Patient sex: F
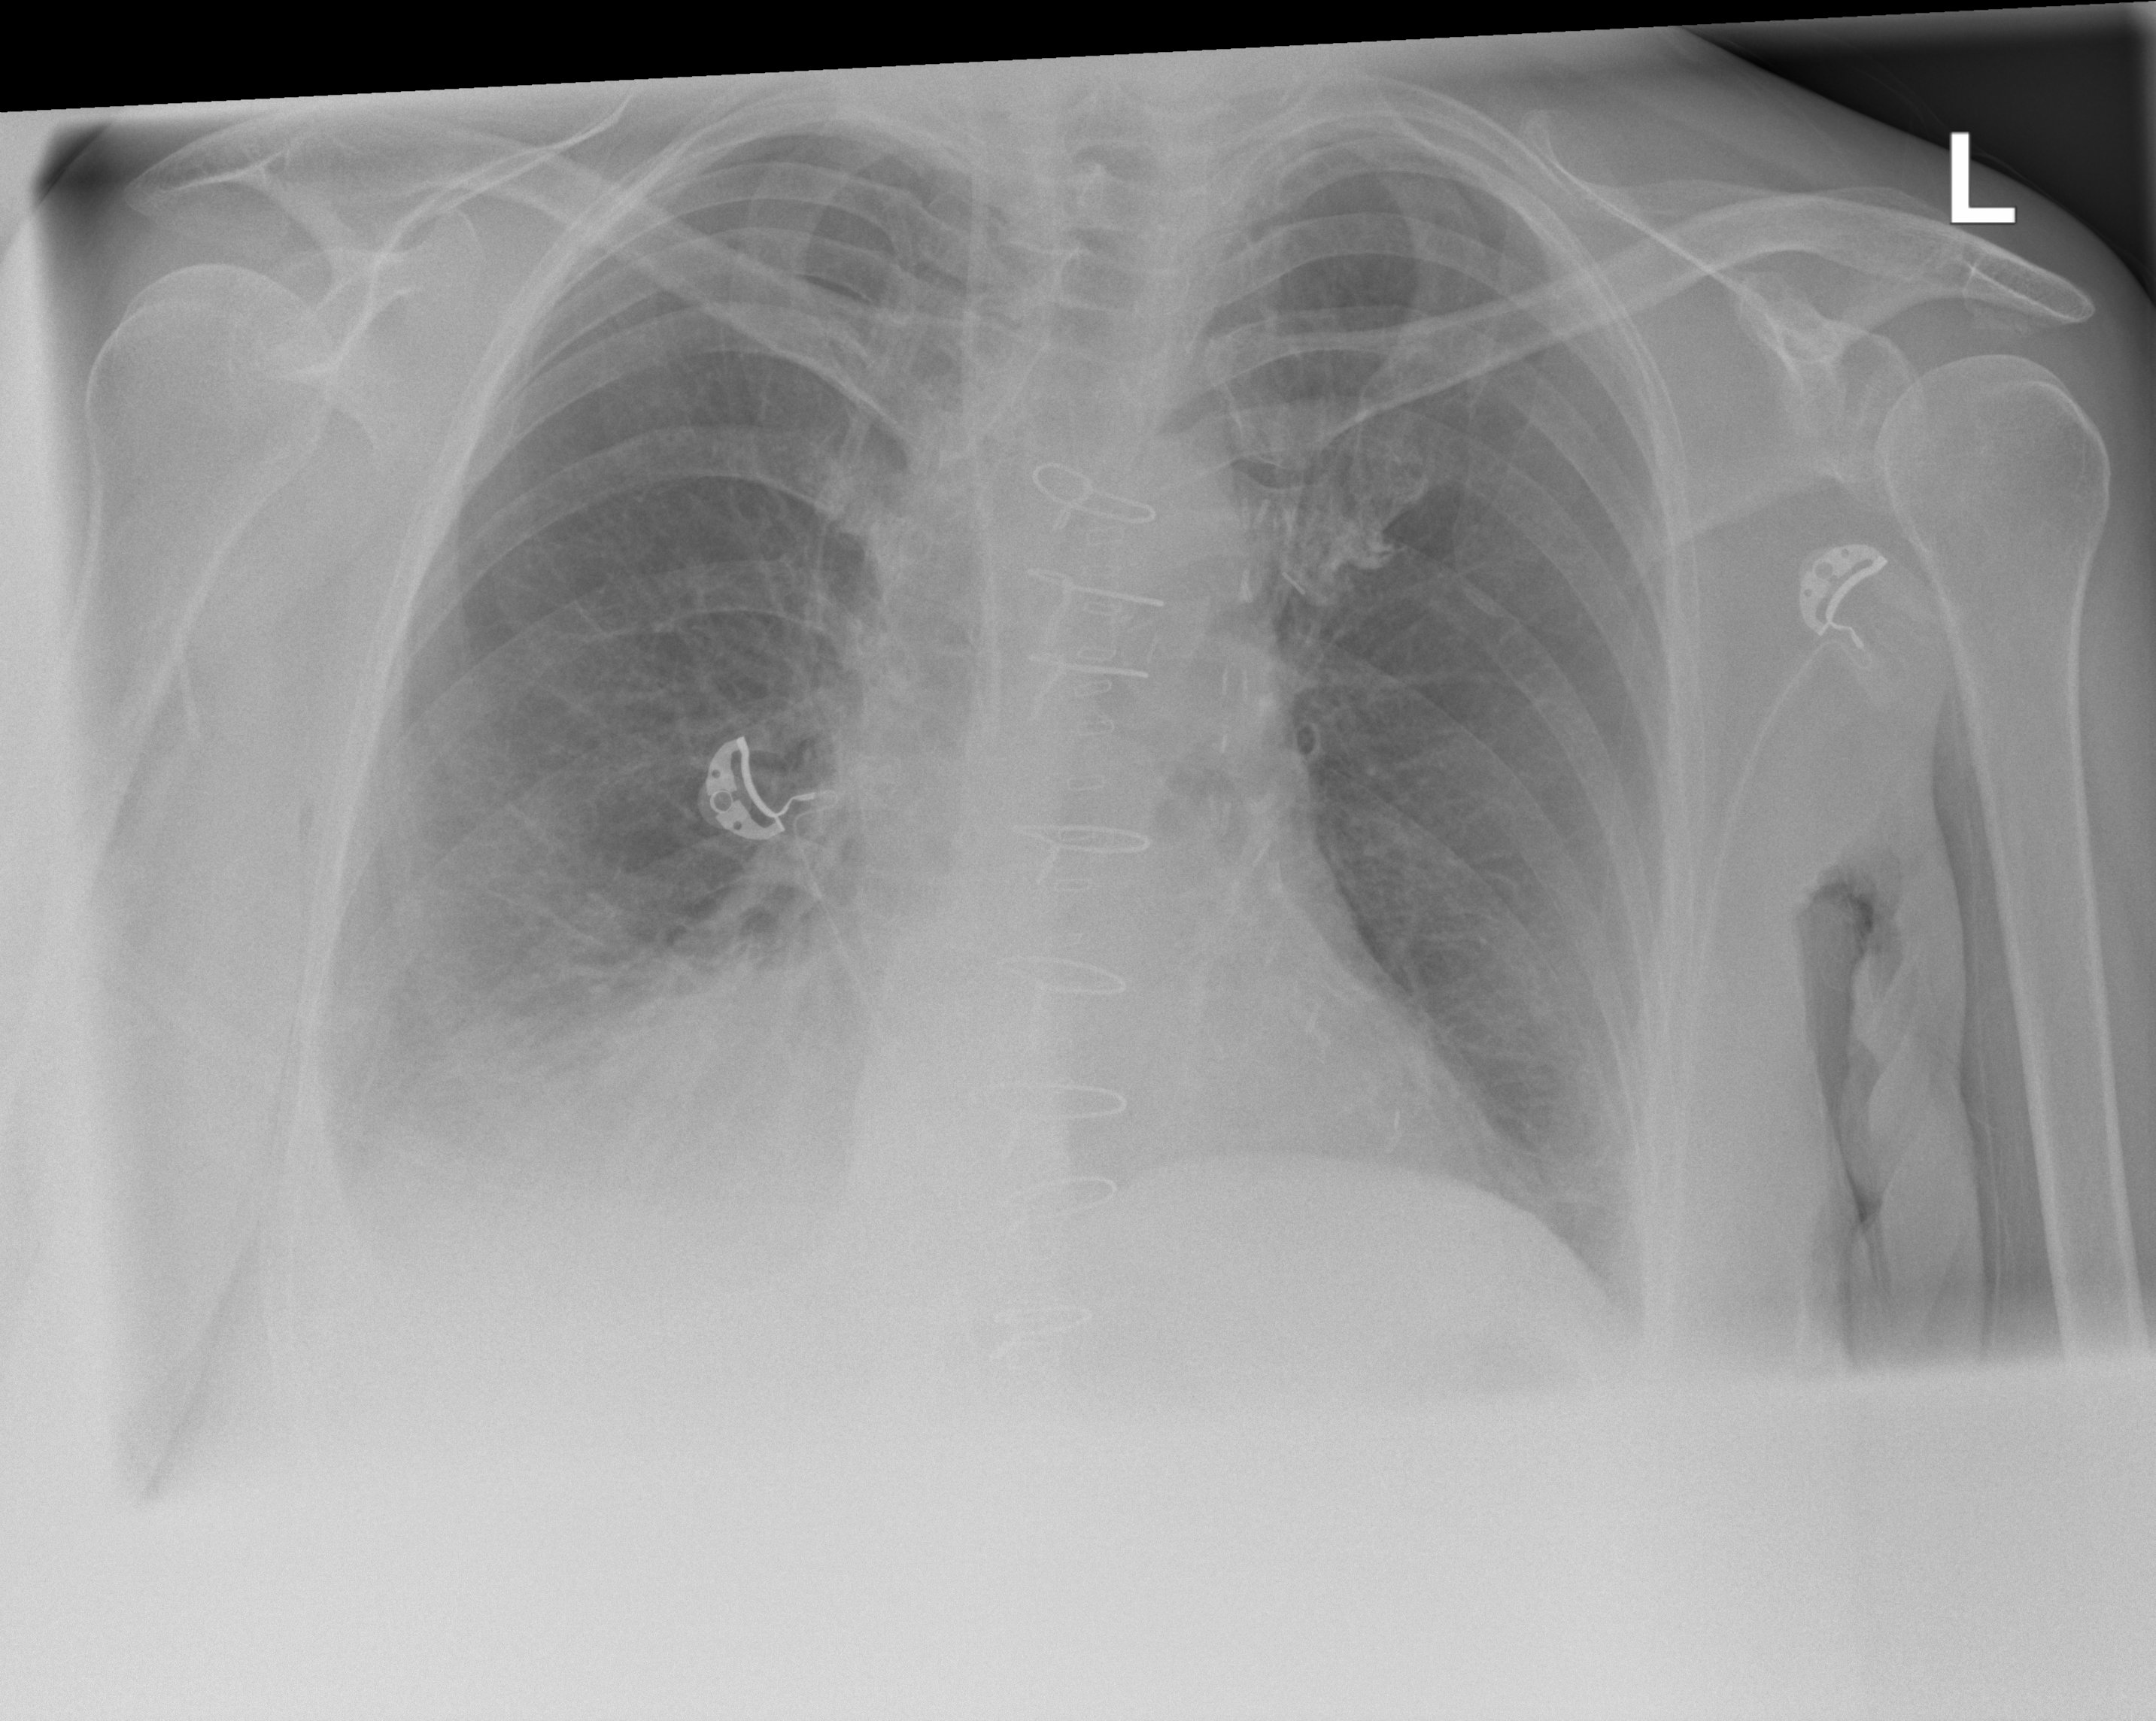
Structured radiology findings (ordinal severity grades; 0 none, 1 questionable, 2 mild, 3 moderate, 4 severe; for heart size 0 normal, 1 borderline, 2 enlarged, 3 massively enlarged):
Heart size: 0
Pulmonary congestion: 2
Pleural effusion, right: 3
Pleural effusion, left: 0
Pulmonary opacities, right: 0
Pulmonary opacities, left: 0
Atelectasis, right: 2
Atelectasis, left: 0